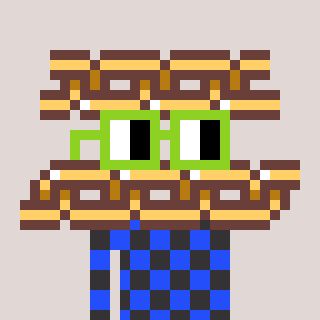
a pixel art character with square light green glasses, a chain-shaped head and a grayscale-colored body on a warm background